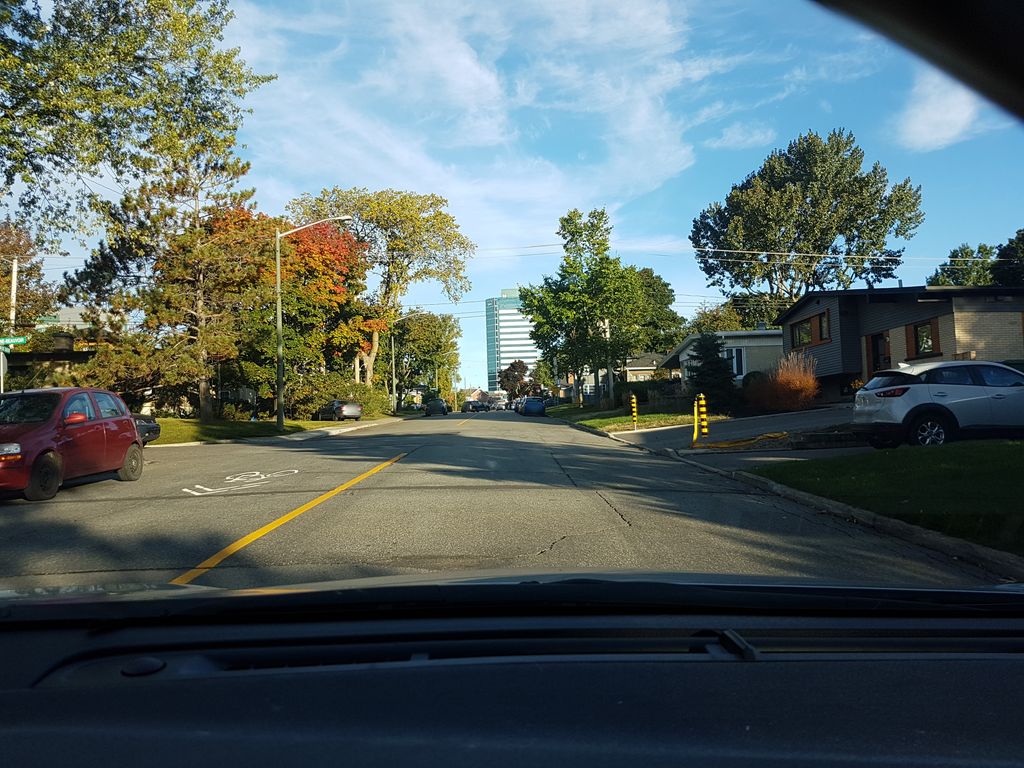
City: quebec_city